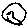
Label: moon